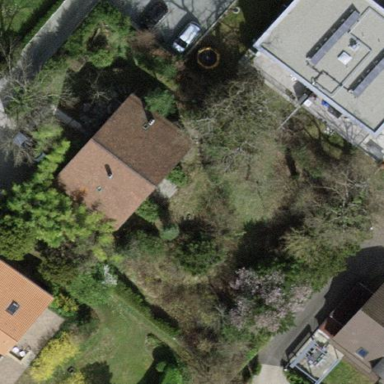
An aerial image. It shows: Garden enclosed by fence.